Field crop: maize
Growth stage: 2
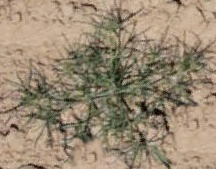
Species: salsola